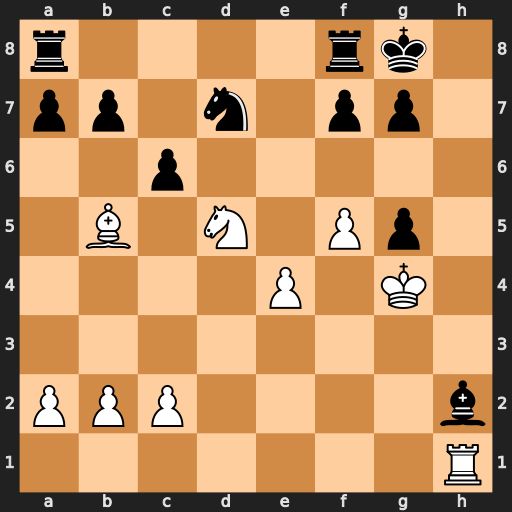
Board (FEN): r4rk1/pp1n1pp1/2p5/1B1N1Pp1/4P1K1/8/PPP4b/7R
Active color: w
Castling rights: -
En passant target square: -
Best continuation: Ne7+ Kh7 Rxh2#